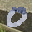
Label: 0